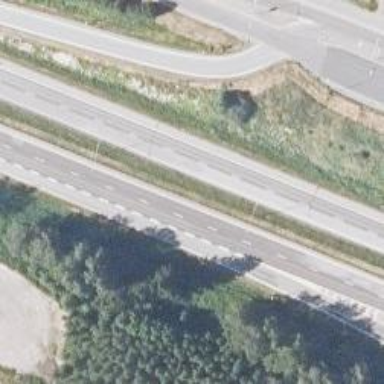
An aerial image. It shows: Motorway junction.